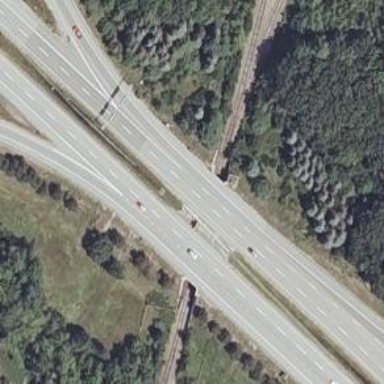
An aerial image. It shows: Asphalt motorway link.